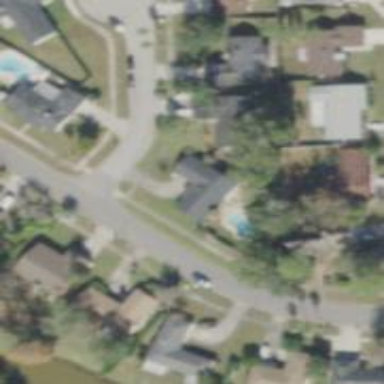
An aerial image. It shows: Residential road.